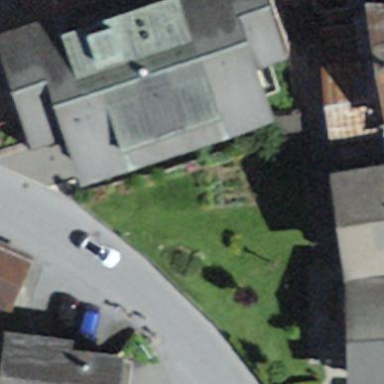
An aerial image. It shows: Hotel building.